Interaction volume radius: 5 \u00c5
Interaction volume height: 20 \u00c5
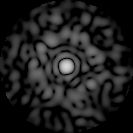
Disorder parameter: 0.7988